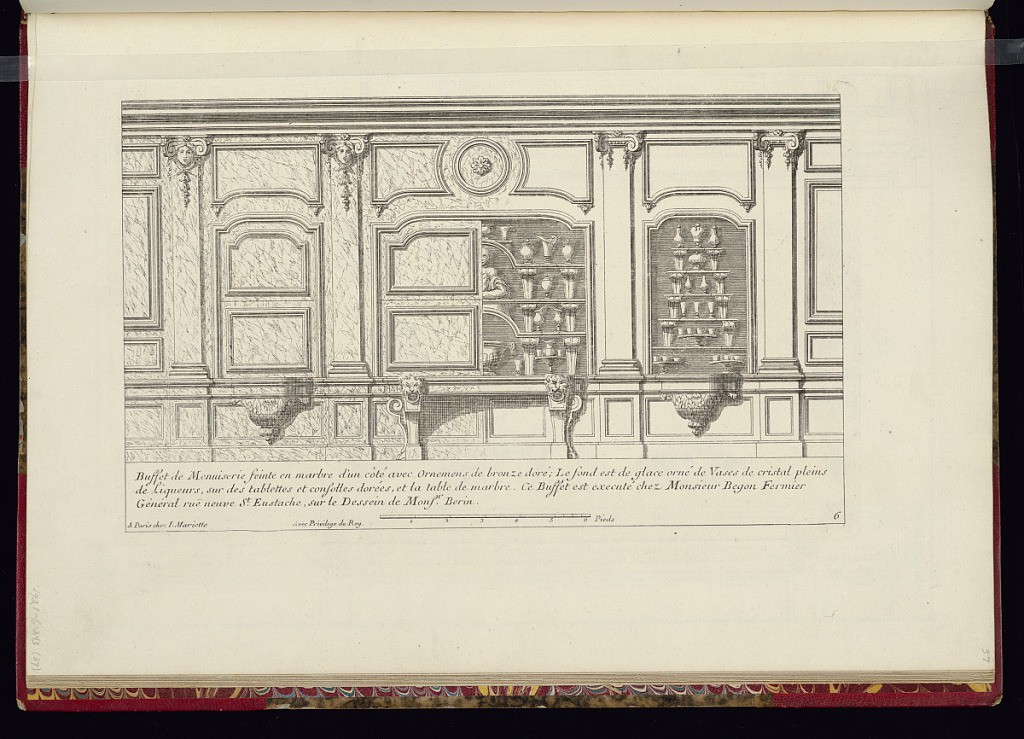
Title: Buffet de Menuiserie feinte en marbre d'un côté avec Ornemens de bronze doré
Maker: Jean-Baptiste Le Roux, French, ca. 1677-1746
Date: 1700-1743
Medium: Engraving and etching on paper
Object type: Print
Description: Divided Sideboard design. The left side features wood paneling painted in imitation of marble. The right side features inset shelves in the paneling, filled with vases and a magot. The commode in front of the center features lion heads with rings in their mouths. The plate is not signed or numbered